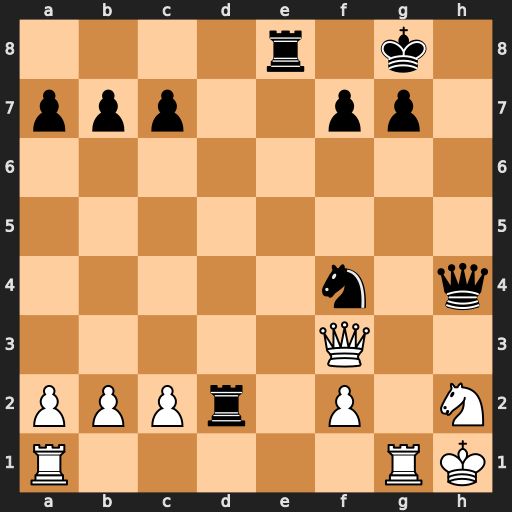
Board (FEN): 4r1k1/ppp2pp1/8/8/5n1q/5Q2/PPPr1P1N/R5RK
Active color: w
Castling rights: -
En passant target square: -
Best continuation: Qc3 g6 Qxd2